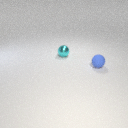
small cyan metal sphere behind small blue rubber sphere